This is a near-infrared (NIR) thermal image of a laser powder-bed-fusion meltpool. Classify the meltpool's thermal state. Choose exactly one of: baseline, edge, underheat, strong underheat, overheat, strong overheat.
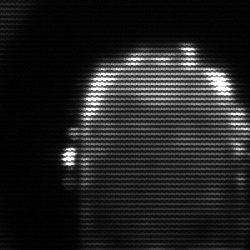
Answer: baseline